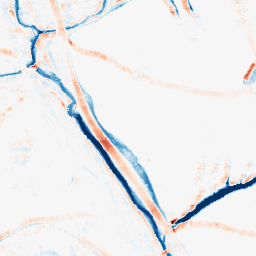
Category: morphological
Decomposition family: morphological_rect
Decomposition parameters: operation: average
width: 10
height: 10
Upsampling method: regularized
Upsampling parameters: scale: 2
lambda_reg: 0.01
Upsampling scale: 2